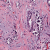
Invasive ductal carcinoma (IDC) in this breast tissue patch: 1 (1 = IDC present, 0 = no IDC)